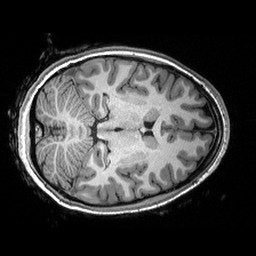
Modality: T1w
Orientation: axial
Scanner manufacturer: siemens
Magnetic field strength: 3 T
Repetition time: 2.53 s
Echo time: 0.00288 s